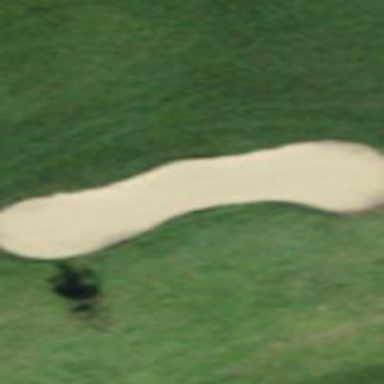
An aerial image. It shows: Bunker filled with sand on golf course.